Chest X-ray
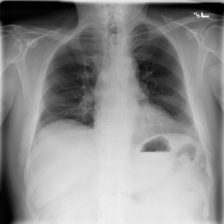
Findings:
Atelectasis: negative
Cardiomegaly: negative
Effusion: negative
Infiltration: negative
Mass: negative
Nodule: negative
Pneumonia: negative
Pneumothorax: negative
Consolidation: negative
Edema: negative
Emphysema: negative
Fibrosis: negative
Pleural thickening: negative
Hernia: negative